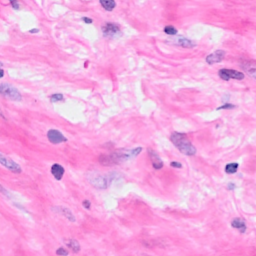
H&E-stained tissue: Breast